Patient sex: F
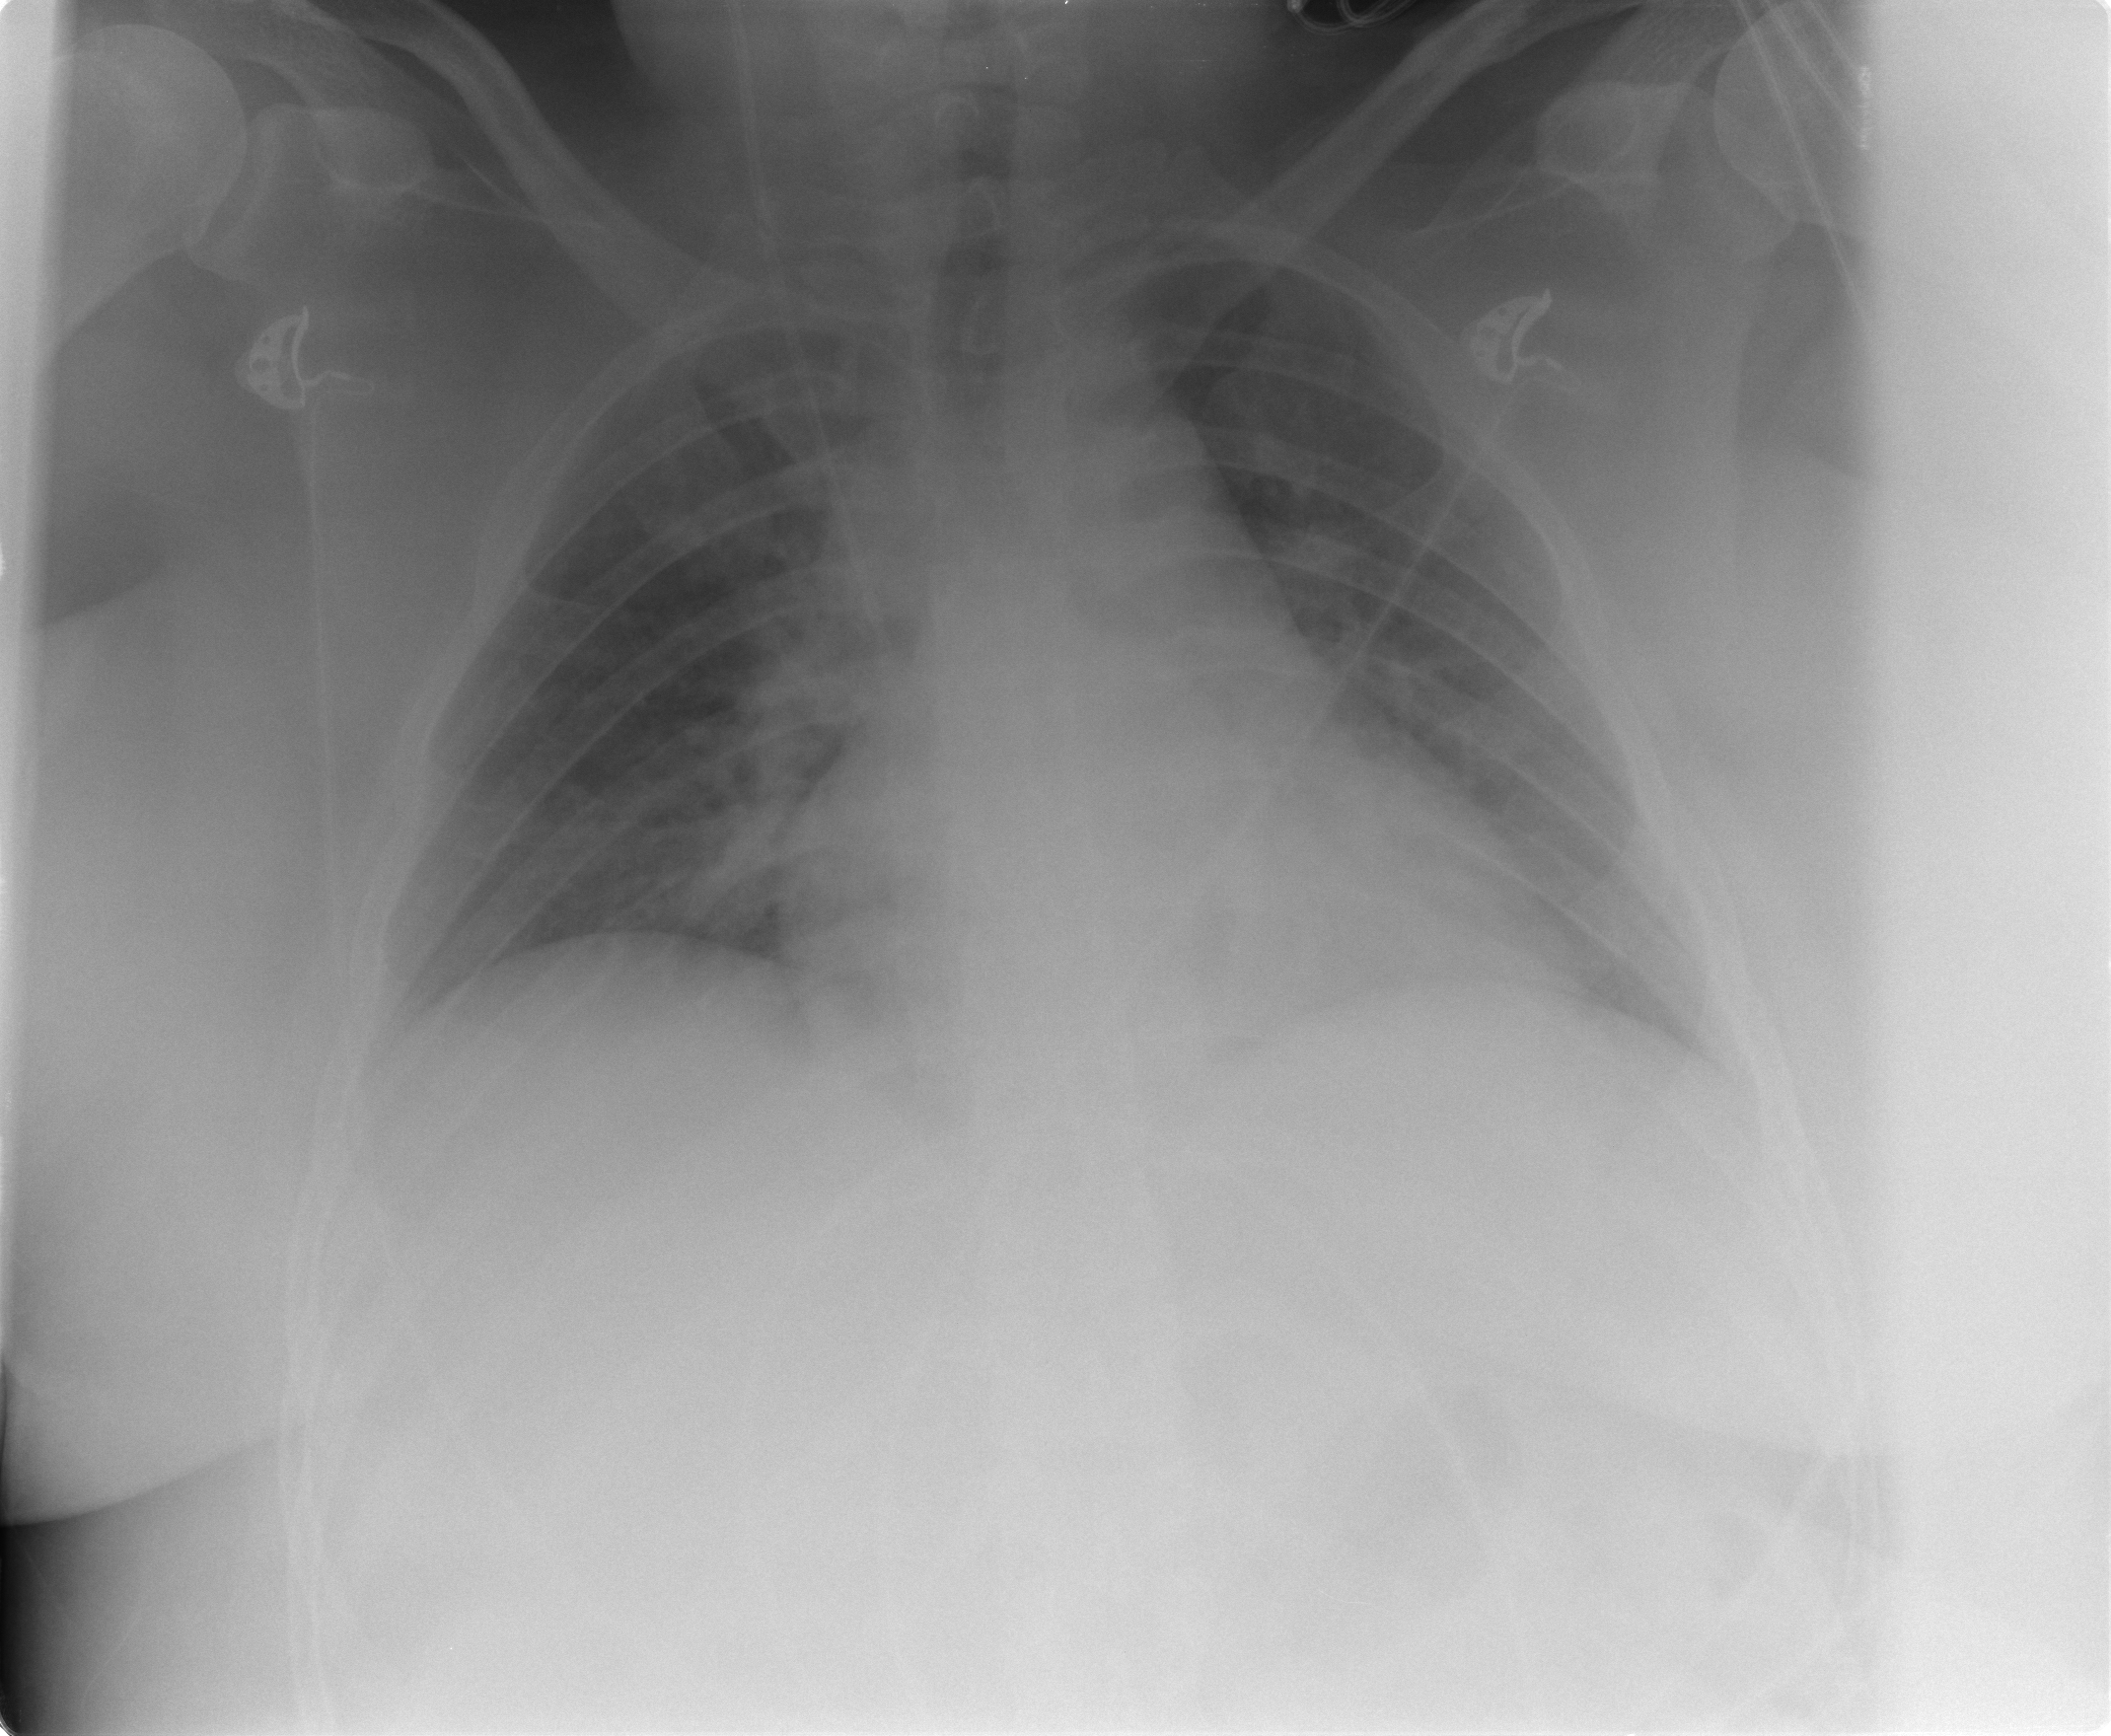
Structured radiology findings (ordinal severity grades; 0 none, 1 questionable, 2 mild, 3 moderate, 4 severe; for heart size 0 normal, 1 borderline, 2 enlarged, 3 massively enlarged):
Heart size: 0
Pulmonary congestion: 0
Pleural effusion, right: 0
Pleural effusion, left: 0
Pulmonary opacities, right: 2
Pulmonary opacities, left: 0
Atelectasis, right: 2
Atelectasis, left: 0